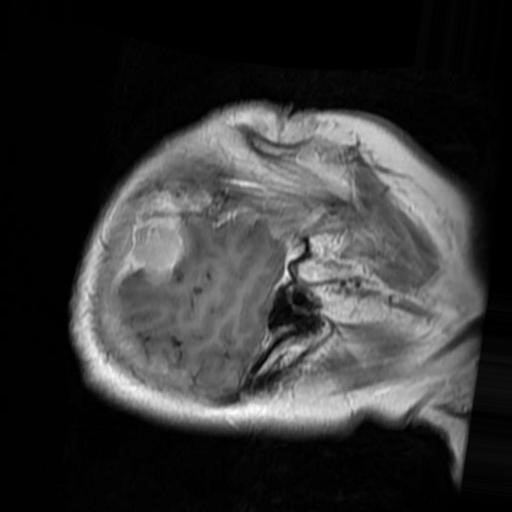
Label: brain_menin